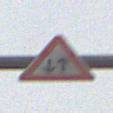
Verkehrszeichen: Gegenverkehr
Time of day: MorningAfternoon
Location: Outdoor (Nature)
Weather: PartlyCloudy
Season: Winter
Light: Natural